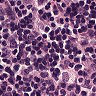
Metastatic tissue present: no